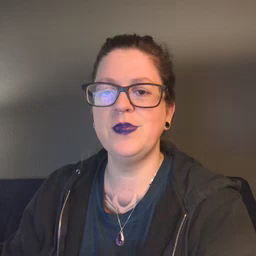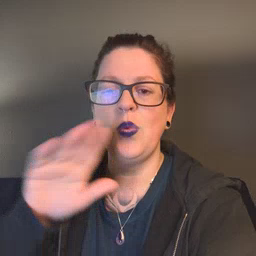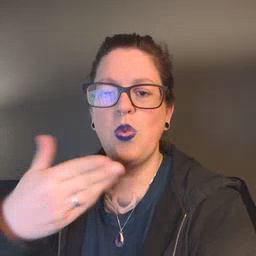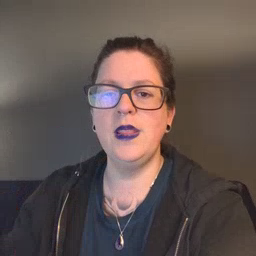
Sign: all